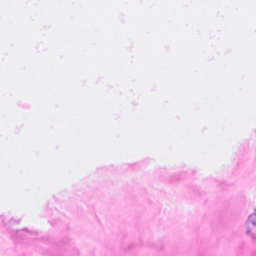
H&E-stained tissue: Breast